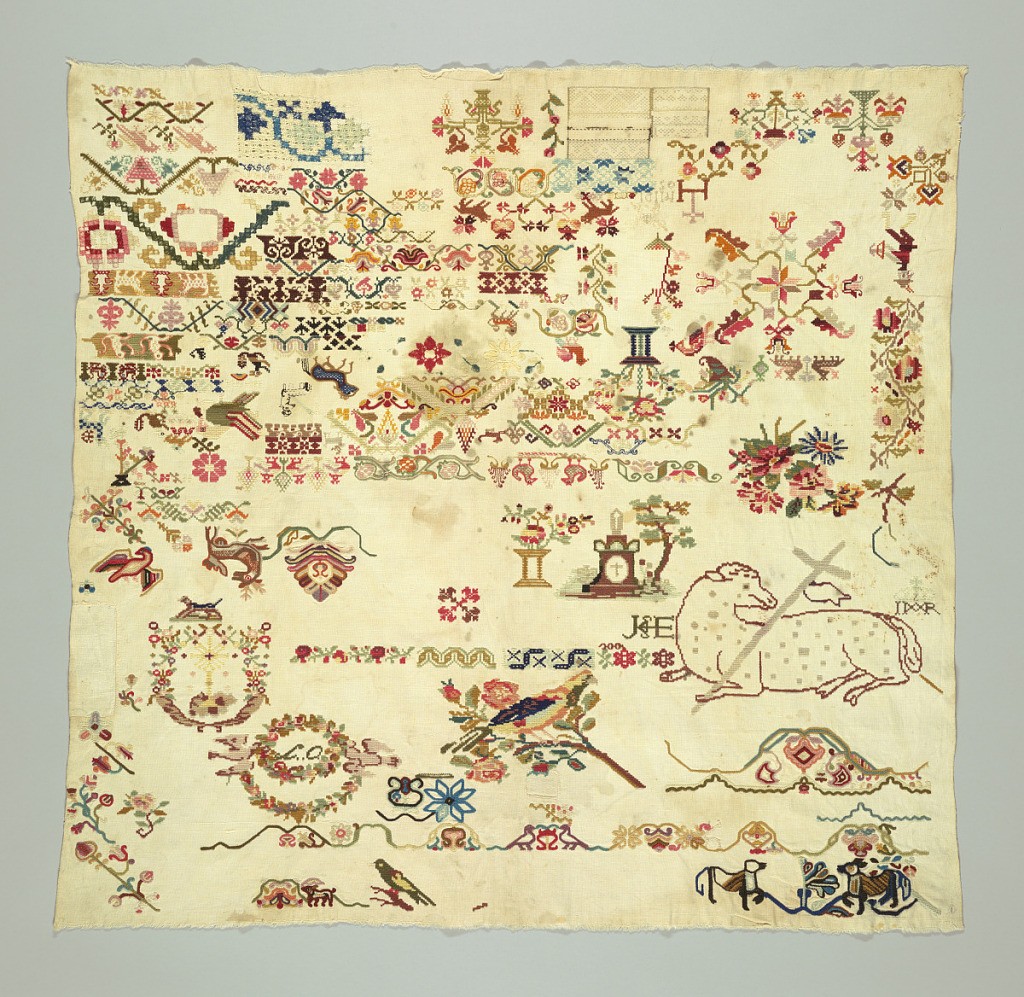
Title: Sampler
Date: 19th century
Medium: wool embroidery on cotton foundation Technique: embroidered in cross, long-armed cross, running, double running, herringbone, and withdrawn element work on plain weave foundation
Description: Large sampler of pattern bands and isolated motifs.